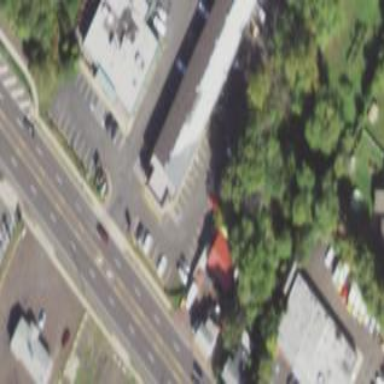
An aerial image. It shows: Motel building.